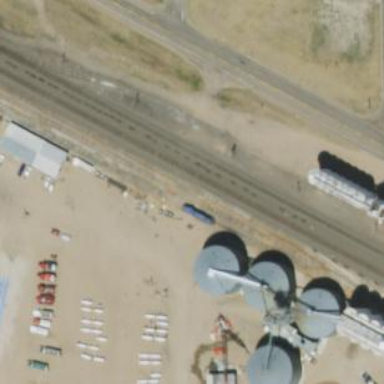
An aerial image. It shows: Railway siding for service.